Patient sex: M
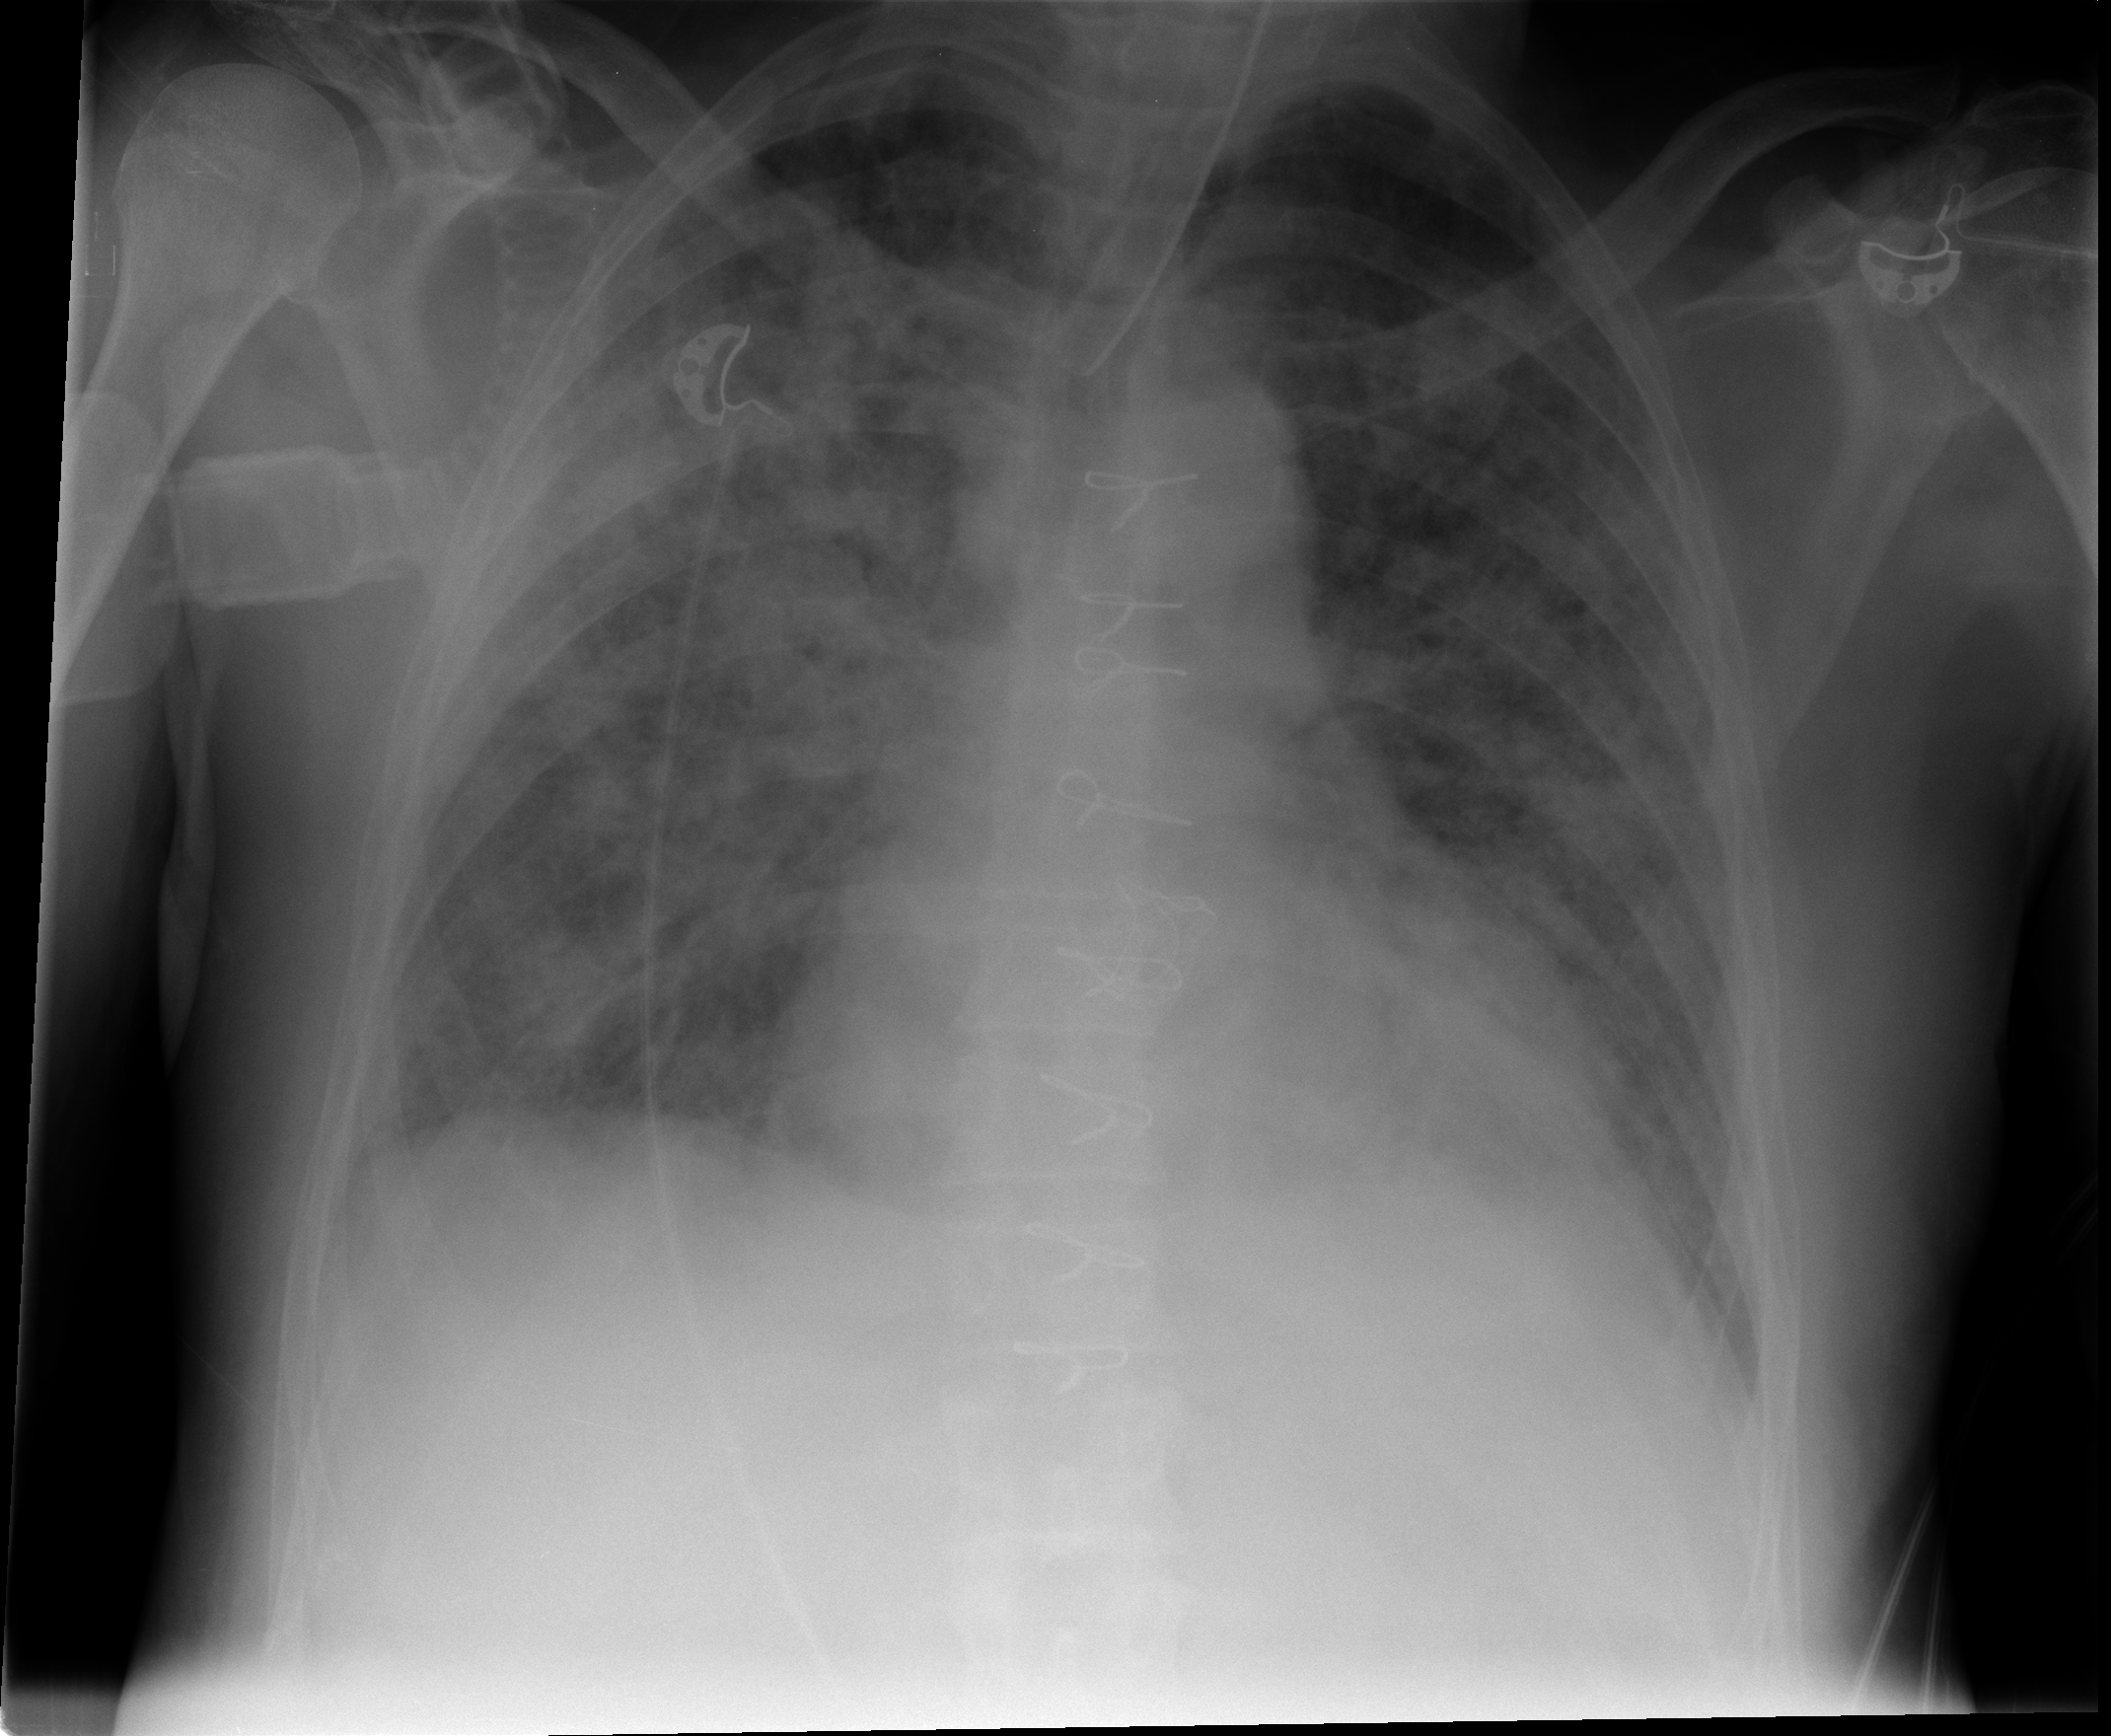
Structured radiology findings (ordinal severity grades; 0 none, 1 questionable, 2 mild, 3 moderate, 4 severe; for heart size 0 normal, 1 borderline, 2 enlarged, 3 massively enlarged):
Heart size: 2
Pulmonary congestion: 2
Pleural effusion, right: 0
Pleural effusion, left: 0
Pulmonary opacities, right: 4
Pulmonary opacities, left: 3
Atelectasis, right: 2
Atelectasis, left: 2